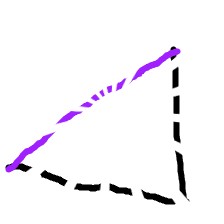
Shape: triangle